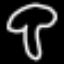
Label: mushroom